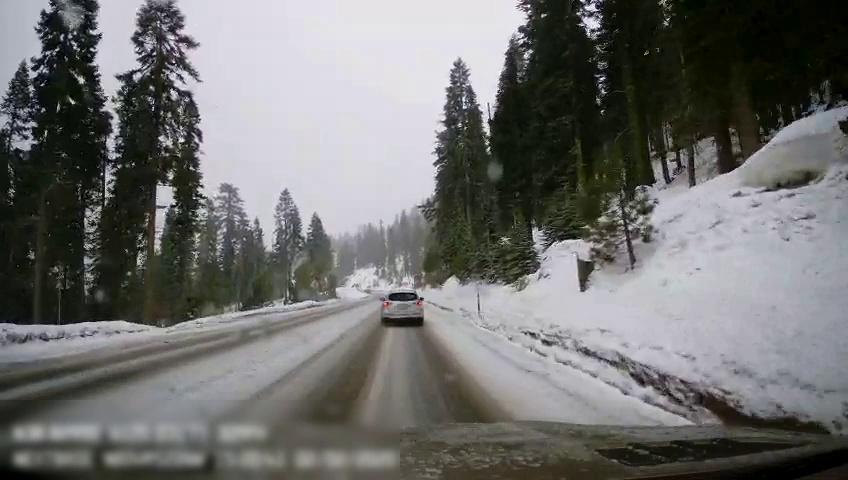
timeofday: Day
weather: Snowy
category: Drivable Space
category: Vehicles | SUV